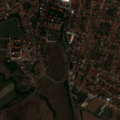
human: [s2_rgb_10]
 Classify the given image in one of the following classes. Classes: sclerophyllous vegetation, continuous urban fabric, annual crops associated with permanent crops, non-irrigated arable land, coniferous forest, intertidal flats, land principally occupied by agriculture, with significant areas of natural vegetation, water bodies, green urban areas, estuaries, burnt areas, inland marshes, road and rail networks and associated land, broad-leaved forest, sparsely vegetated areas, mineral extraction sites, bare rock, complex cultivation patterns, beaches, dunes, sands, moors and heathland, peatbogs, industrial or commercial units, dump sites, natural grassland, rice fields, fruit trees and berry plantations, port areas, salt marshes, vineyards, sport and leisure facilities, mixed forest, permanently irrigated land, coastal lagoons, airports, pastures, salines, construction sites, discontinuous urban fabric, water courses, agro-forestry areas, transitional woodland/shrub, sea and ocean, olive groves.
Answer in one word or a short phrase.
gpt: discontinuous urban fabric, non-irrigated arable land, pastures, complex cultivation patterns, land principally occupied by agriculture, with significant areas of natural vegetation